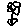
Label: flower